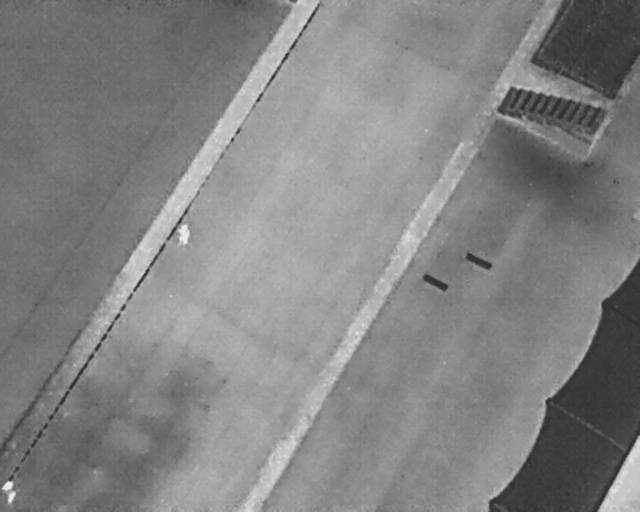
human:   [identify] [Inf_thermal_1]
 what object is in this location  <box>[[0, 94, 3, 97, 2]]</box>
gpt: <ref>1 large person at the bottom left</ref>

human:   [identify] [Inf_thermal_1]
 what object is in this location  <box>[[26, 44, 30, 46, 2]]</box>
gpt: <ref>1 large person at the left</ref>